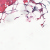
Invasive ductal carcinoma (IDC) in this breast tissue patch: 0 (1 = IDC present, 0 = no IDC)